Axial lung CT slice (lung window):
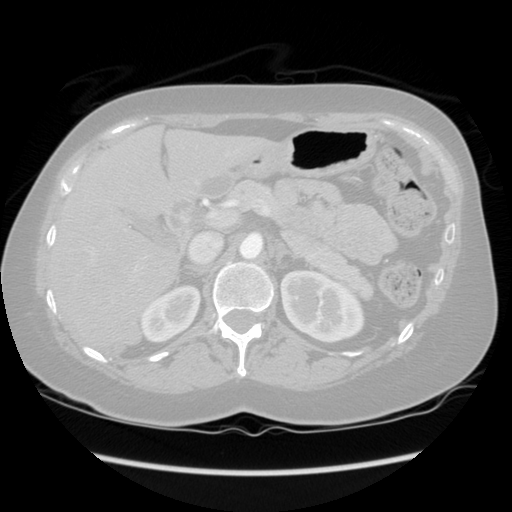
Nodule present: no